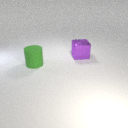
large purple metal cube to the right of large green rubber cylinder